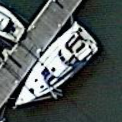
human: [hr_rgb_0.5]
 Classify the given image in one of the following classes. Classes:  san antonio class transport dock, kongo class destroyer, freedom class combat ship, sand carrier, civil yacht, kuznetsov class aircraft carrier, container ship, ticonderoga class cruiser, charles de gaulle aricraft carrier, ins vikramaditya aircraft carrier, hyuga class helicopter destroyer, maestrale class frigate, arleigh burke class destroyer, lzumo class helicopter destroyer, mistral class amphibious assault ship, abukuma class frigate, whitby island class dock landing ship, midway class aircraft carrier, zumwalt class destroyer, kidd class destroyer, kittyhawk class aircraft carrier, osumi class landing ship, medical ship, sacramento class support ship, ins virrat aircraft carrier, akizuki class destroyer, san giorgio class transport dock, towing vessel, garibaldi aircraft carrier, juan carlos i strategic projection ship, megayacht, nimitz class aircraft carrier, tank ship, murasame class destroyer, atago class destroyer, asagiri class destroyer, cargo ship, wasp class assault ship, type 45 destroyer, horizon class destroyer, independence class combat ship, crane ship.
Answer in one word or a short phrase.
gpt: Civil yacht